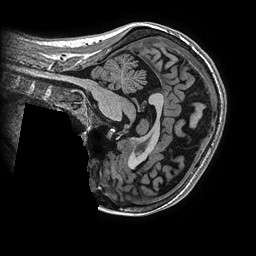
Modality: T1w
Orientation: sagittal
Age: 40
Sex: female
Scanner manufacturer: ge
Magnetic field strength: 3 T
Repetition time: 0.006952 s
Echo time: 0.00292 s